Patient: sex F, age 19
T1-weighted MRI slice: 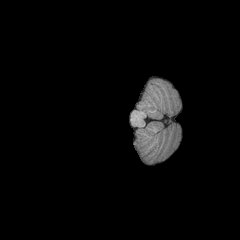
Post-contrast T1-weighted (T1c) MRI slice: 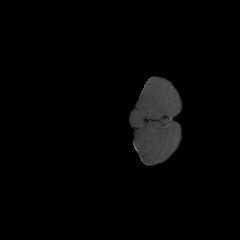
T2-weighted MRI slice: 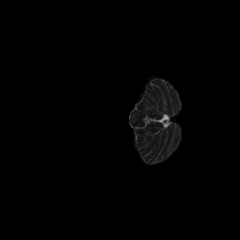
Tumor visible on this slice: no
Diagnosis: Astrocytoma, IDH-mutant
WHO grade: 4